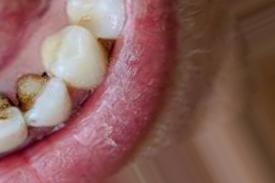
Condition: Tooth Discoloration